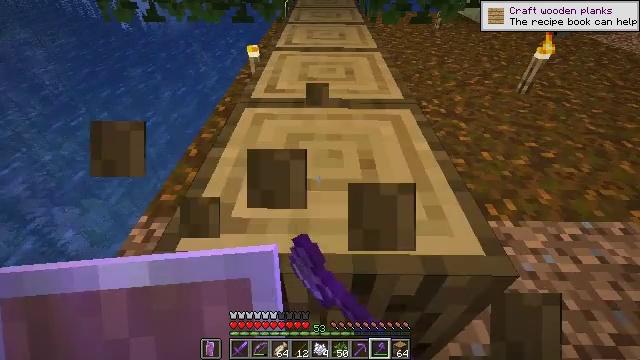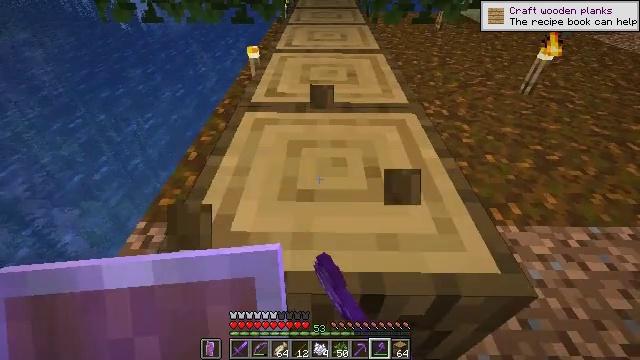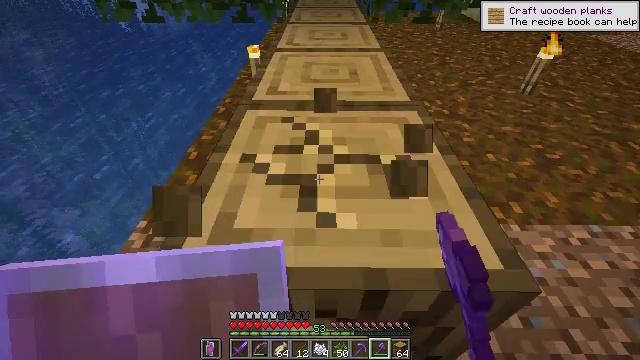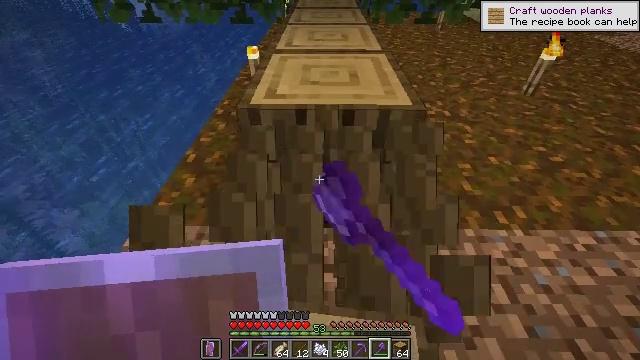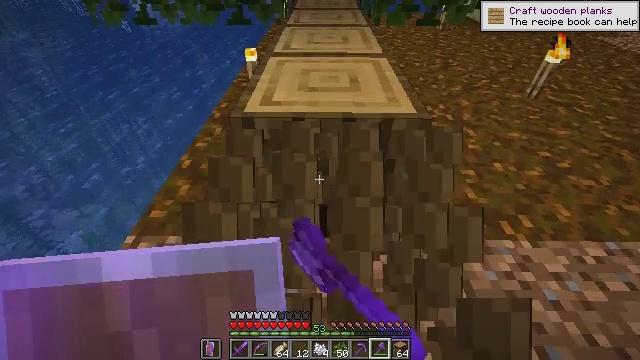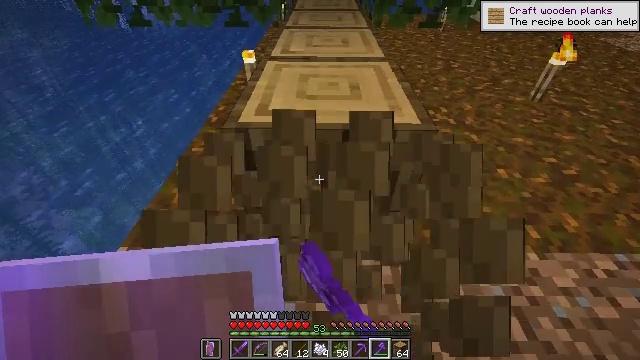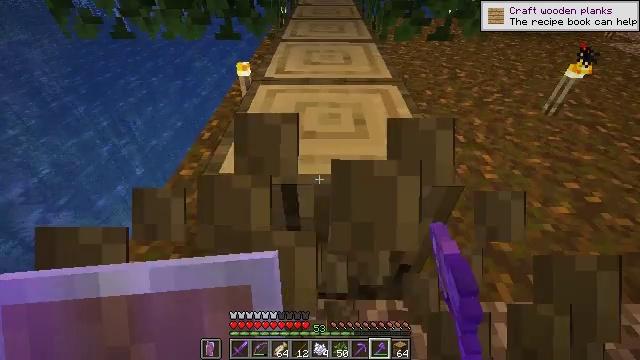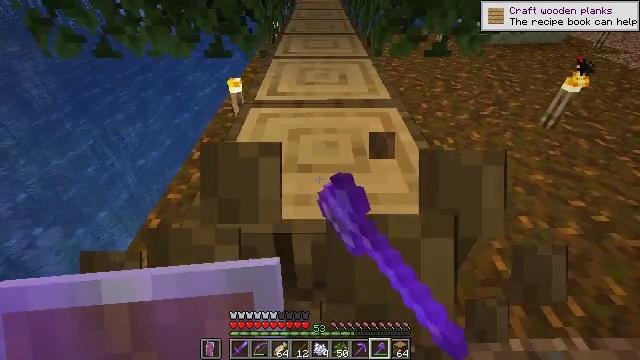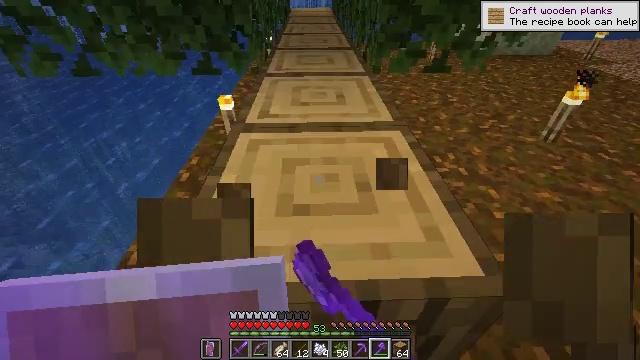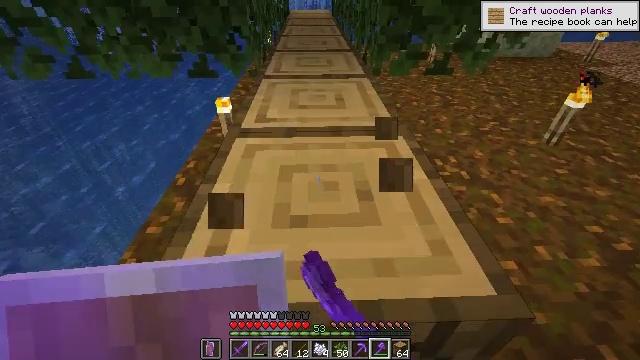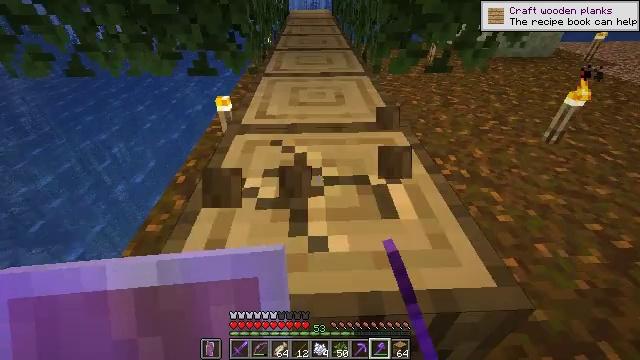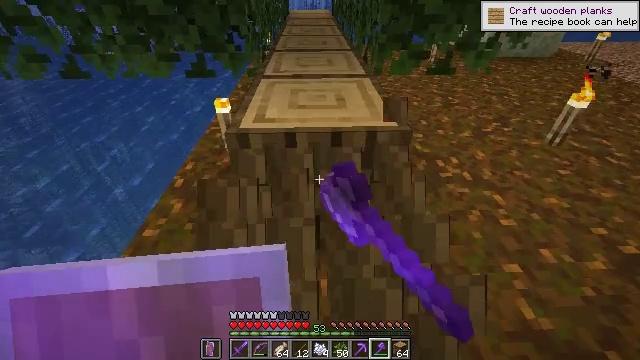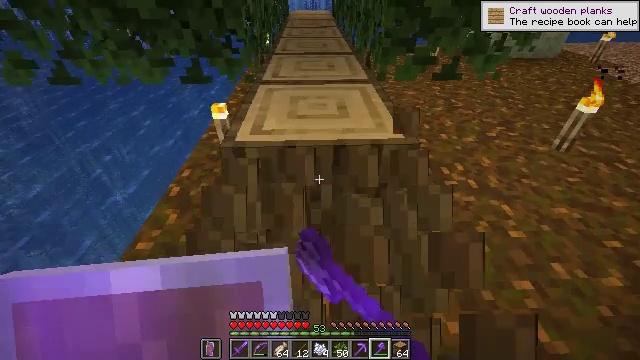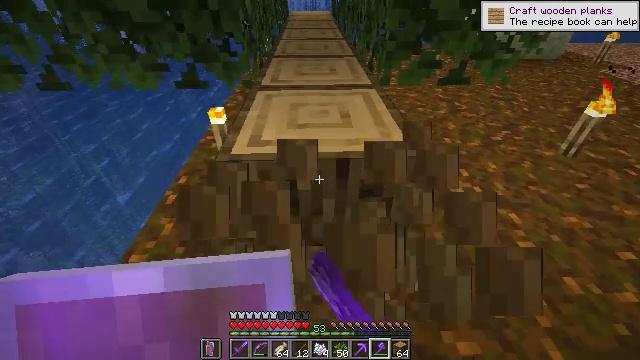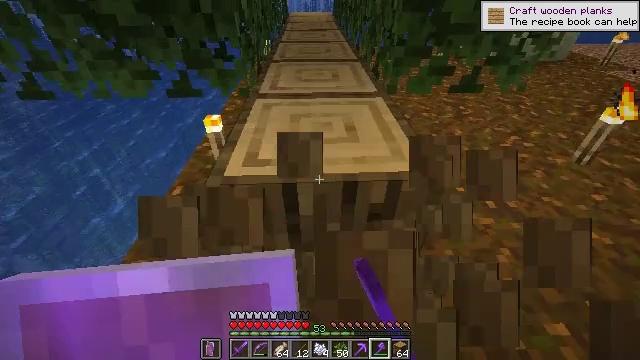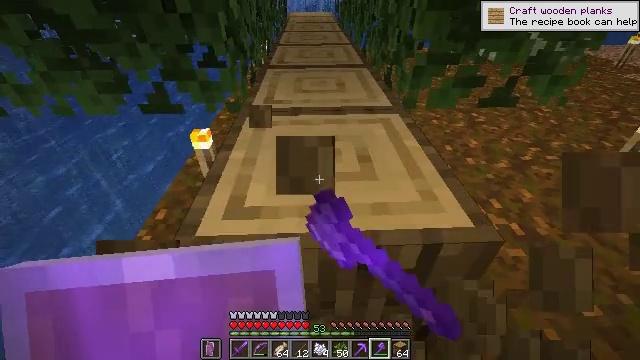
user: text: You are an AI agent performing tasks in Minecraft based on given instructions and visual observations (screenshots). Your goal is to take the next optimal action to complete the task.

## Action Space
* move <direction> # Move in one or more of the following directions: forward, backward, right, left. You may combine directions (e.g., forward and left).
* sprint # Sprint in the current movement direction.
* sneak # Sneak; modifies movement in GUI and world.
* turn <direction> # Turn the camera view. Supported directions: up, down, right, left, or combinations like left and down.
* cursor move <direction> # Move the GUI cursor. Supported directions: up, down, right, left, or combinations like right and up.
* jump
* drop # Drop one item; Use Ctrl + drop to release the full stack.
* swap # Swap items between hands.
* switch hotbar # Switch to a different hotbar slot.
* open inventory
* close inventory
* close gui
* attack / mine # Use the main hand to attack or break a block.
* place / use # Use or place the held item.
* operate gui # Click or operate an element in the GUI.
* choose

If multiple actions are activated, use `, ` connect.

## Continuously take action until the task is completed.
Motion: motion action
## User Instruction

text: Mine the oak log.
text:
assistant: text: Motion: move forward, attack / mine
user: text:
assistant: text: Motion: move forward, attack / mine
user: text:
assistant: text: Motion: move forward, attack / mine
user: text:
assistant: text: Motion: move forward, attack / mine
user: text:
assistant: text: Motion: move forward, attack / mine
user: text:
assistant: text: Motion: move forward, attack / mine
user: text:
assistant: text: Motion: move forward, turn right and up, attack / mine
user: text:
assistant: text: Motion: move forward, turn right and up, attack / mine
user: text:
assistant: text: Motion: move forward, attack / mine
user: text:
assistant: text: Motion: move forward, attack / mine
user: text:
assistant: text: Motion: move forward, attack / mine
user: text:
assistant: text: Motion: move forward, attack / mine
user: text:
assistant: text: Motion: move forward, attack / mine
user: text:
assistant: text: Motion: move forward, attack / mine
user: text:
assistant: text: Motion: move forward, attack / mine
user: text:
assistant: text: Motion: move forward, attack / mine
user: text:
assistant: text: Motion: move forward, attack / mine
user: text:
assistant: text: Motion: move forward, turn left, attack / mine
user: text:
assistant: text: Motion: move forward, attack / mine
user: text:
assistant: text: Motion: move forward, attack / mine
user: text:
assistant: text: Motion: move forward, attack / mine
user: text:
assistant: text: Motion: move forward, attack / mine
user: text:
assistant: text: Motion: move forward, attack / mine
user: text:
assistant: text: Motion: move forward, attack / mine
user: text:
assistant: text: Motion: move forward, attack / mine
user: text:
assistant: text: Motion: move forward, attack / mine
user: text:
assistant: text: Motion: move forward, attack / mine
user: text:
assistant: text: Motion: move forward, attack / mine
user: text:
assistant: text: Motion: move forward, attack / mine
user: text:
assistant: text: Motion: move forward, attack / mine